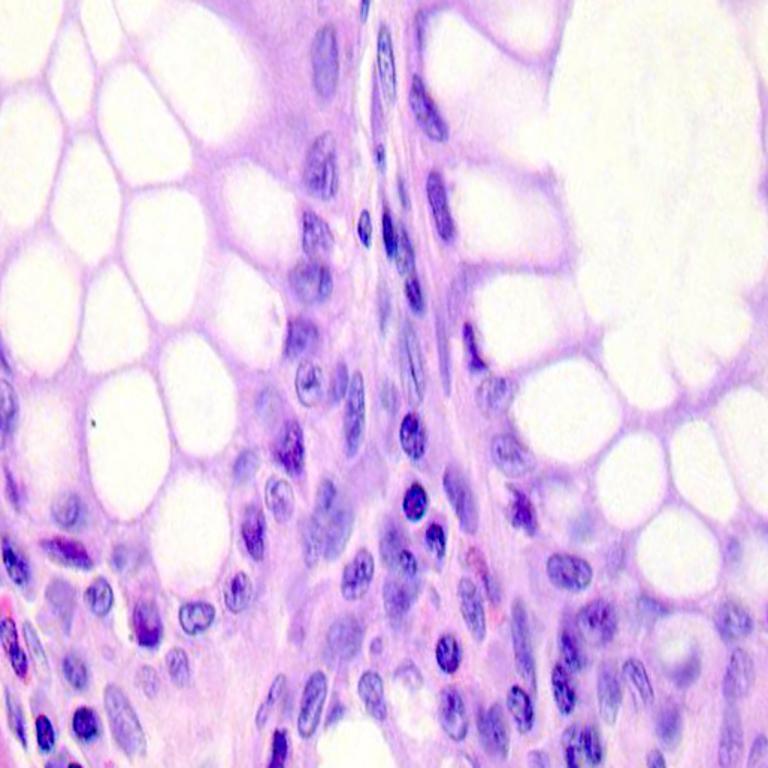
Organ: colon
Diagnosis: benign